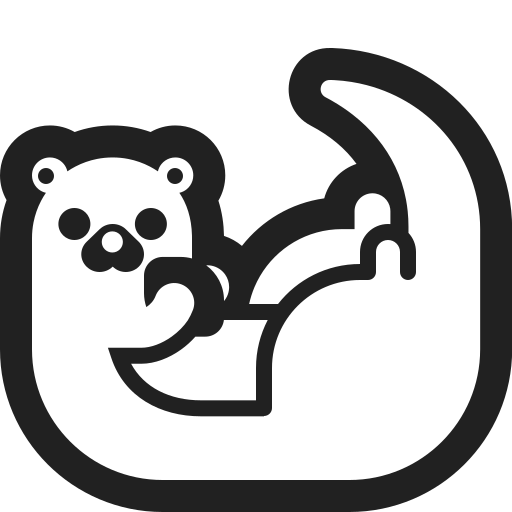
otter high contrast